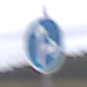
Verkehrszeichen: VorgeschriebeneFahrtrichtungGeradeausOderRechts
Umgebung: Outdoor, Nature
Tageszeit: Midday
Wetter: Overcast
Licht: Natural
Jahreszeit: NotSpecified
Kontrast: LowContrast